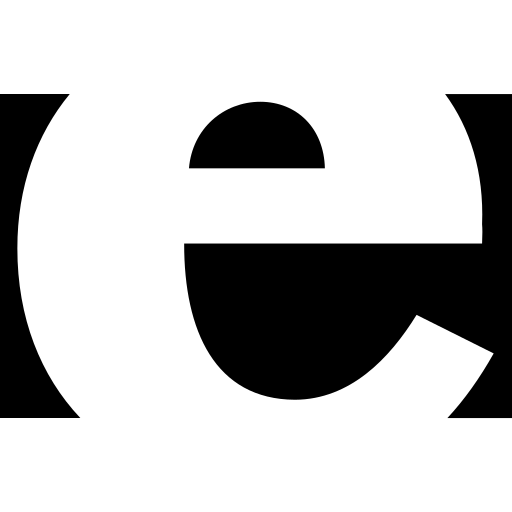
Tags: icon, FontAwesome, fa-icon, brand, erlang